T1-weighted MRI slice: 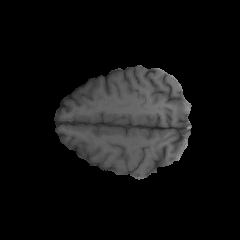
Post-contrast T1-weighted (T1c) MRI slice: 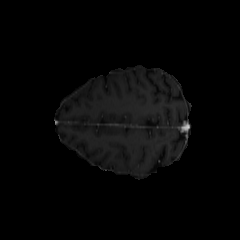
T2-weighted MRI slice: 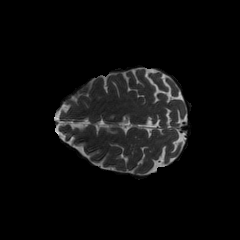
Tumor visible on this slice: no